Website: home-depot
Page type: payment
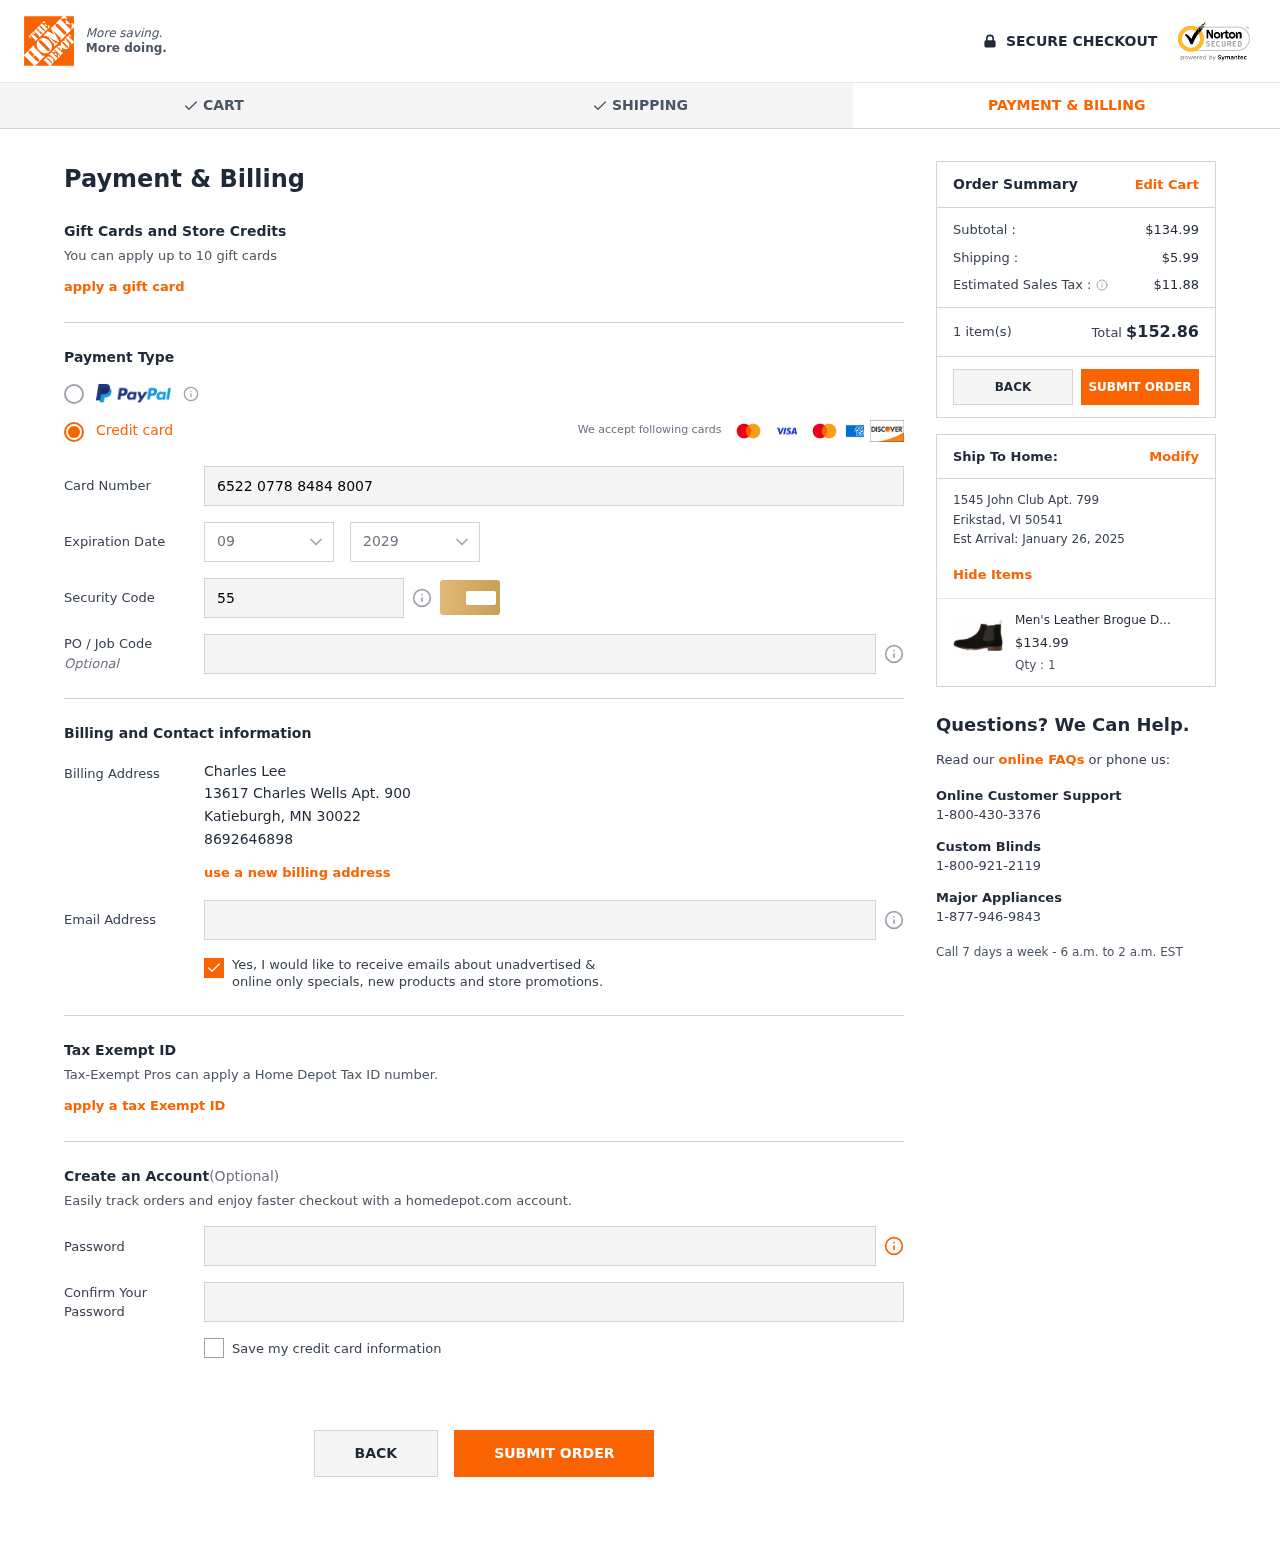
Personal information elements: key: PII_CARD_CVV
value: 555
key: PII_CARD_EXPIRY_MONTH
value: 09
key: PII_CARD_EXPIRY_YEAR
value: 29
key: PII_CARD_NUMBER
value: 6522 0778 8484 8007
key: PII_CITY
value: Katieburgh
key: PII_CITY2
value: Erikstad
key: PII_EMAIL
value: clee@yahoo.com
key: PII_FULLNAME
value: Charles Lee
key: PII_JOB_CODE
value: PRJ-0757-42
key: PII_PHONE
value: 8692646898
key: PII_POSTCODE
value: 30022
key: PII_POSTCODE2
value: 50541
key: PII_STATE_ABBR
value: MN
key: PII_STATE_ABBR2
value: VI
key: PII_STREET
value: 13617 Charles Wells Apt. 900
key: PII_STREET2
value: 1545 John Club Apt. 799
Product elements: key: PRODUCT1_NAME
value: Men's Leather Brogue Detail Chelsea Boot
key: PRODUCT1_PRICE
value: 134.99
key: PRODUCT1_QUANTITY
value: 1
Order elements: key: ORDER_SUBTOTAL
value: $134.99
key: ORDER_SHIPPING_COST
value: $5.99
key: ORDER_TAX
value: $11.88
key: ORDER_NUM_ITEMS
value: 1 item(s)
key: ORDER_TOTAL
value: $152.86
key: ORDER_DELIVERY_DATE
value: January 26, 2025